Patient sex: M
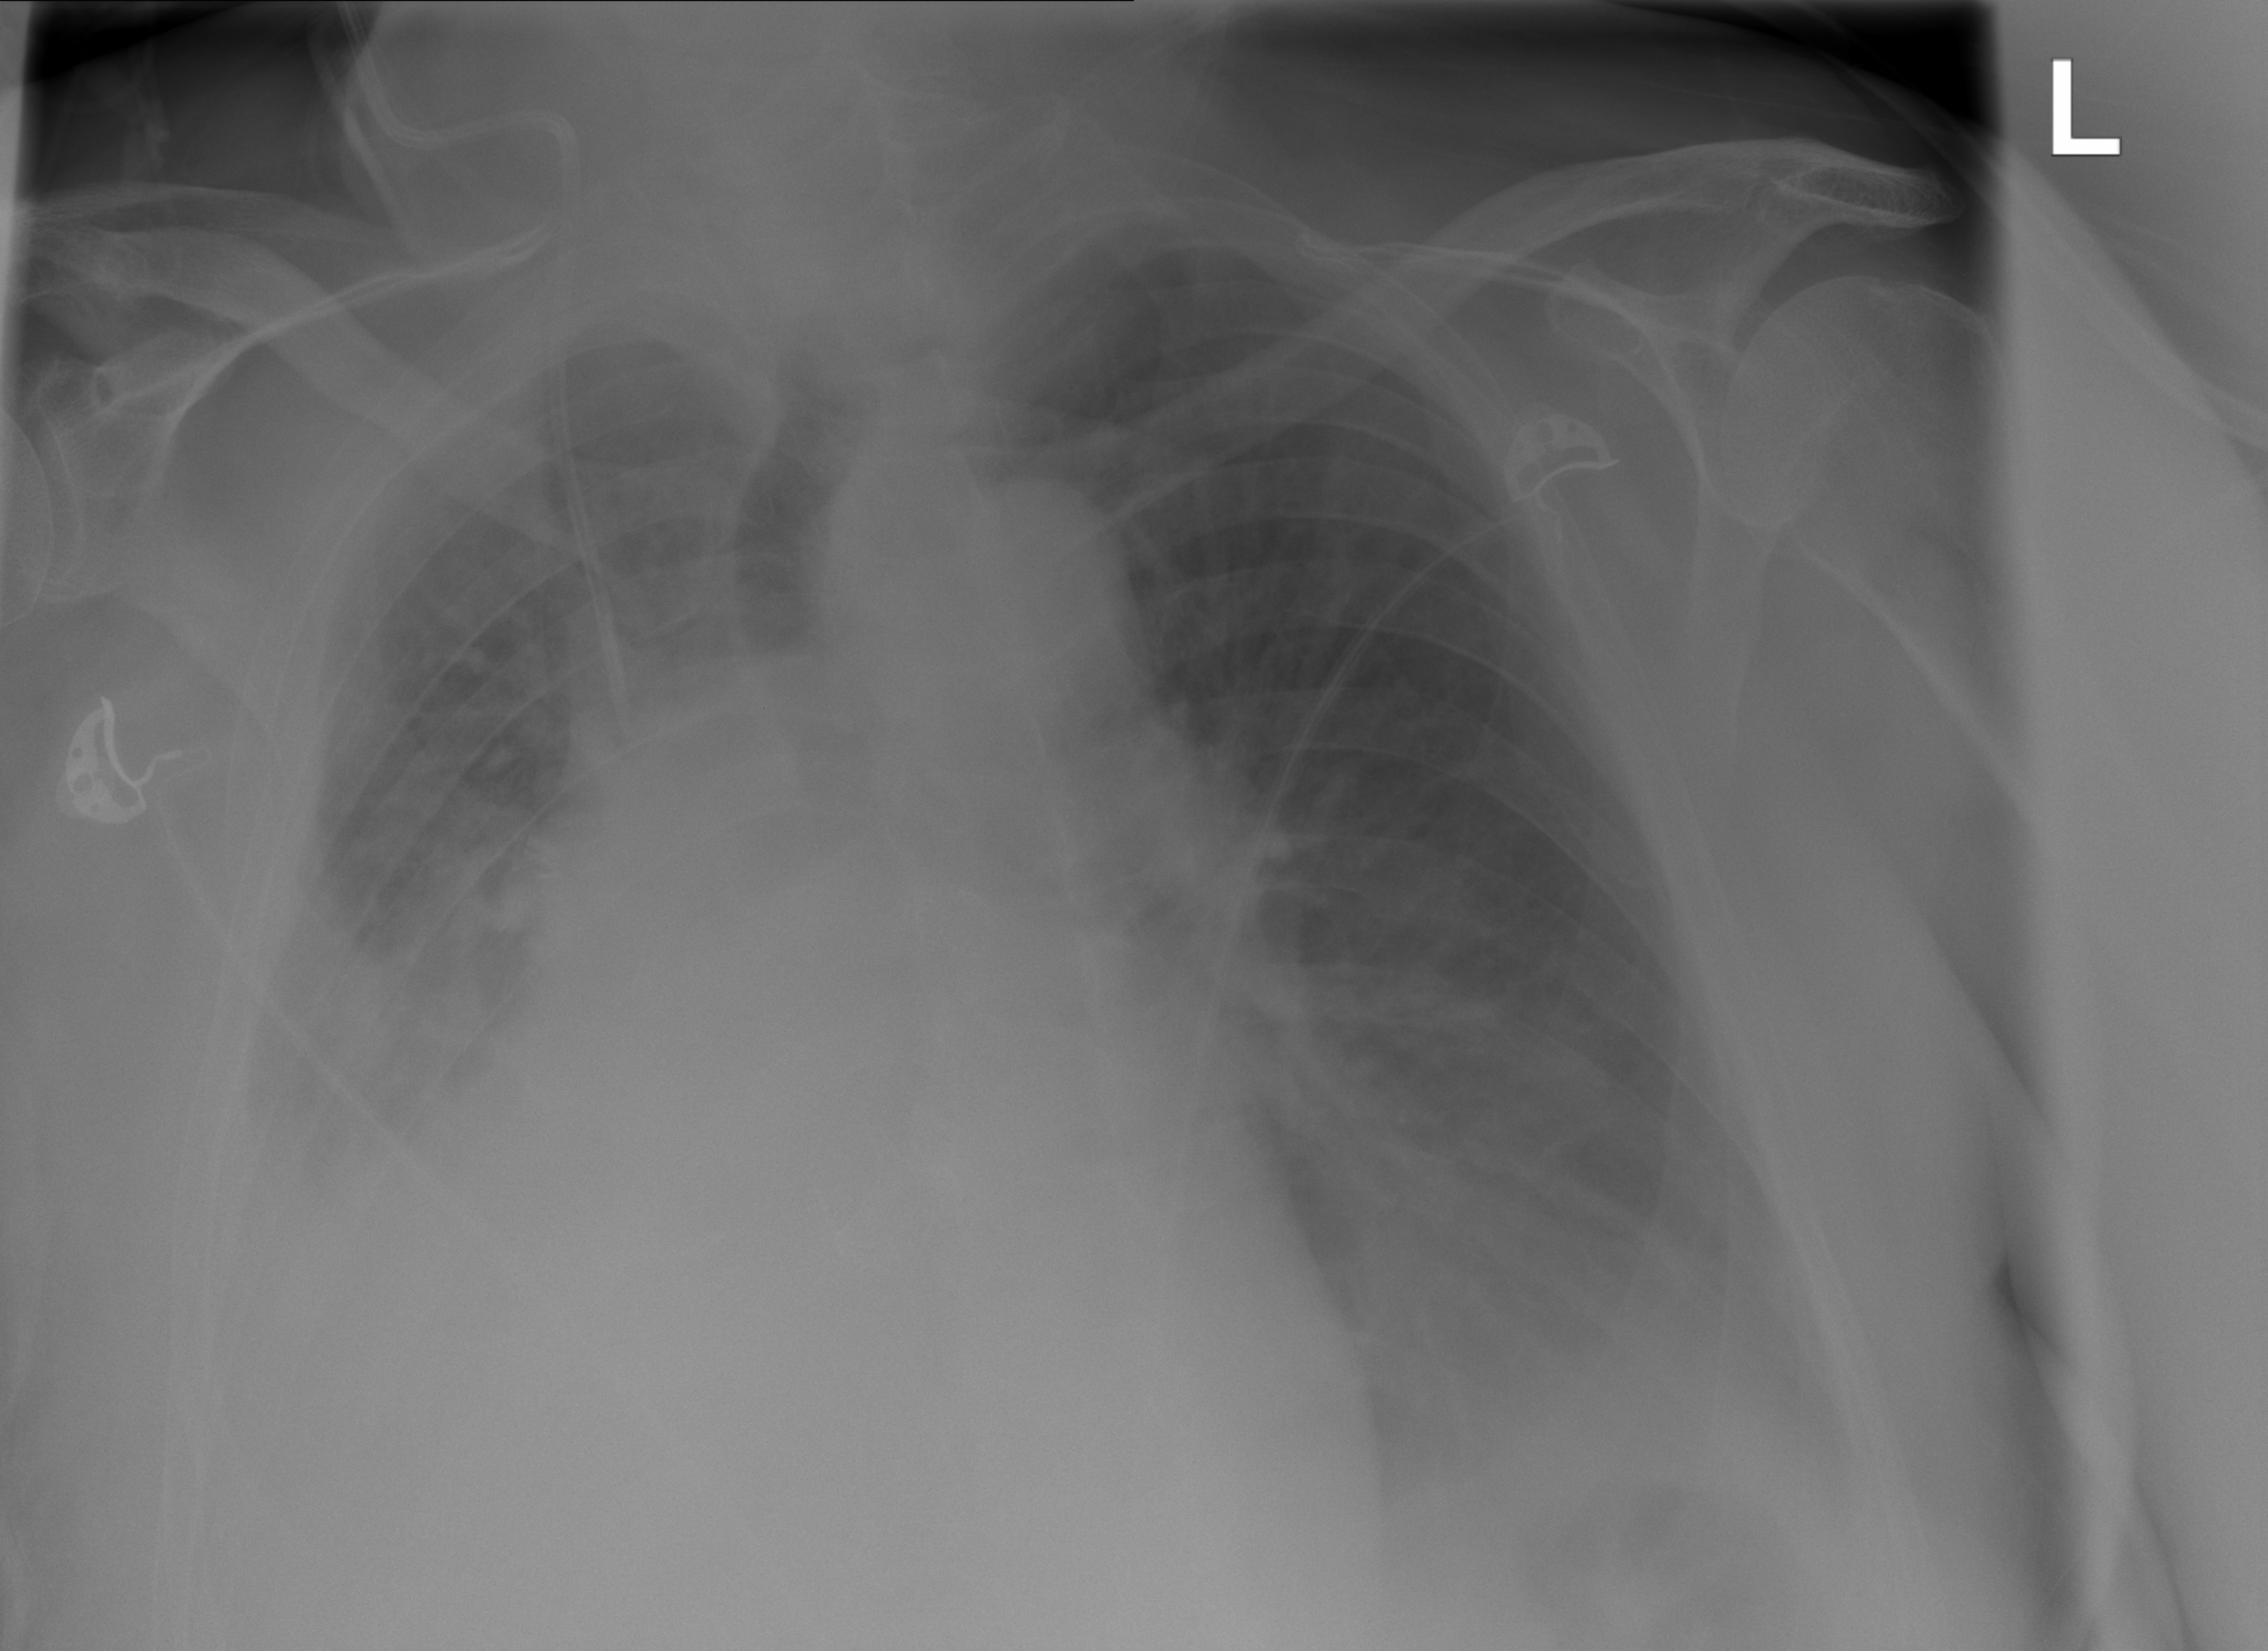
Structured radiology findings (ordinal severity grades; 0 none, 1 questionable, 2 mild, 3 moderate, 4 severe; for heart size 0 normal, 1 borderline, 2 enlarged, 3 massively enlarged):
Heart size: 2
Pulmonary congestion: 2
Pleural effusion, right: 3
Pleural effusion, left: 2
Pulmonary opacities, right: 2
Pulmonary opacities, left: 2
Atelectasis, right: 3
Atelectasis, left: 2